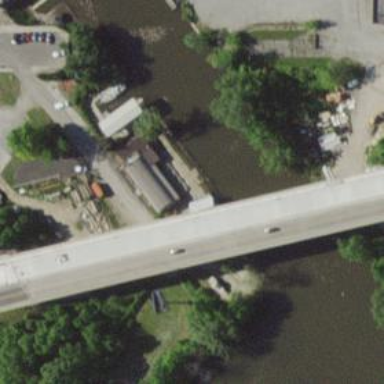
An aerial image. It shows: Humpback bridge with distinctive structure.